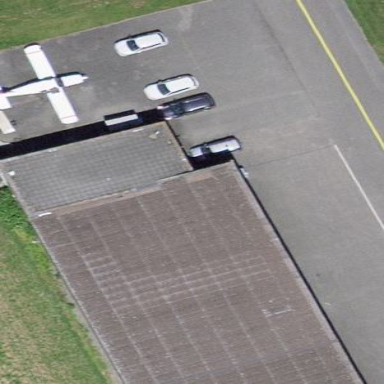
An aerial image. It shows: Hangar.